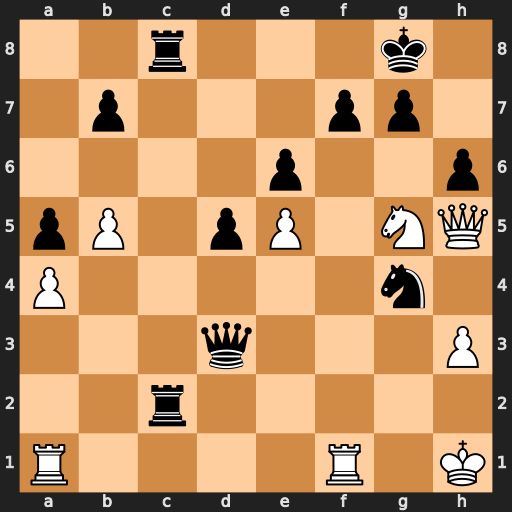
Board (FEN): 2r3k1/1p3pp1/4p2p/pP1pP1NQ/P5n1/3q3P/2r5/R4R1K
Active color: w
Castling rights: -
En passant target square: -
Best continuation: Qxf7+ Kh8 Qf8+ Rxf8 Rxf8#